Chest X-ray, PA view. Patient: 31 years old, sex F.
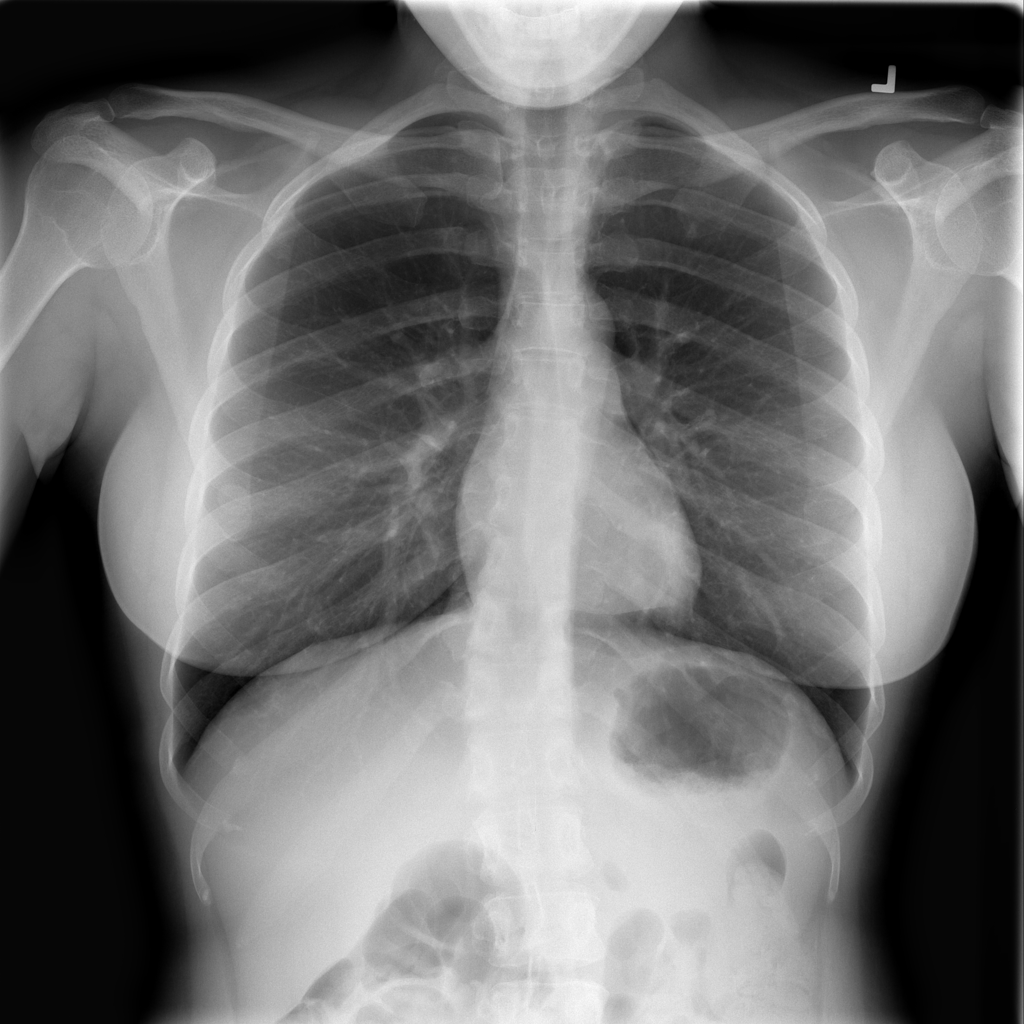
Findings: No Finding